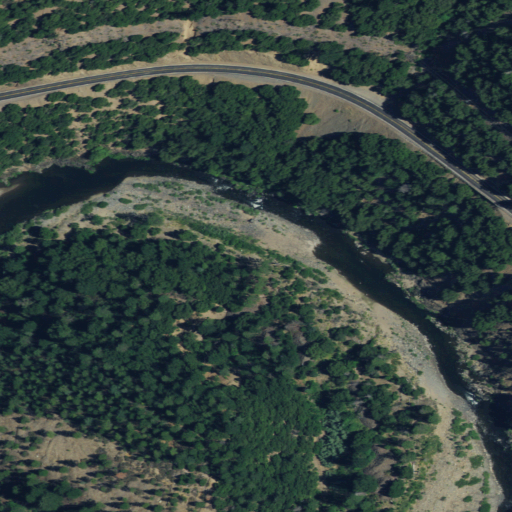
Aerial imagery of cape in California named Smith Point containing evergreen forest, grassland, shrub, low intensity development, open development, and herbaceous wetlands